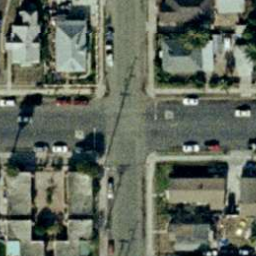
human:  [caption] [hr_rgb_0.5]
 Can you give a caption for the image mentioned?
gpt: An intersection with some cars parked at the roadside .

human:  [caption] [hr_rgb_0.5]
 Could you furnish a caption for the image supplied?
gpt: A busy intersection with some houses and plants at the corners .

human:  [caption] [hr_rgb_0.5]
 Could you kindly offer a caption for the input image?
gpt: A busy intersection with some cars parked at the roadside .

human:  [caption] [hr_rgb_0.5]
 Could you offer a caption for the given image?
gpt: An intersection with some houses and plants at the corners .

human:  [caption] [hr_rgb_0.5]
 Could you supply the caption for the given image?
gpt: An intersection with two roads vertical to each other .